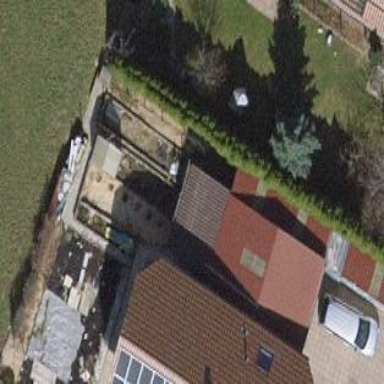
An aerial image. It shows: View of roof of building.